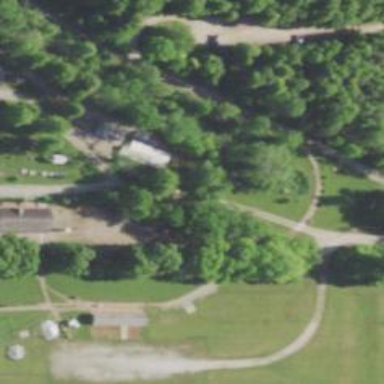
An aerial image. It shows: Miniature railway.